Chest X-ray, AP view. Patient: 64 years old, sex M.
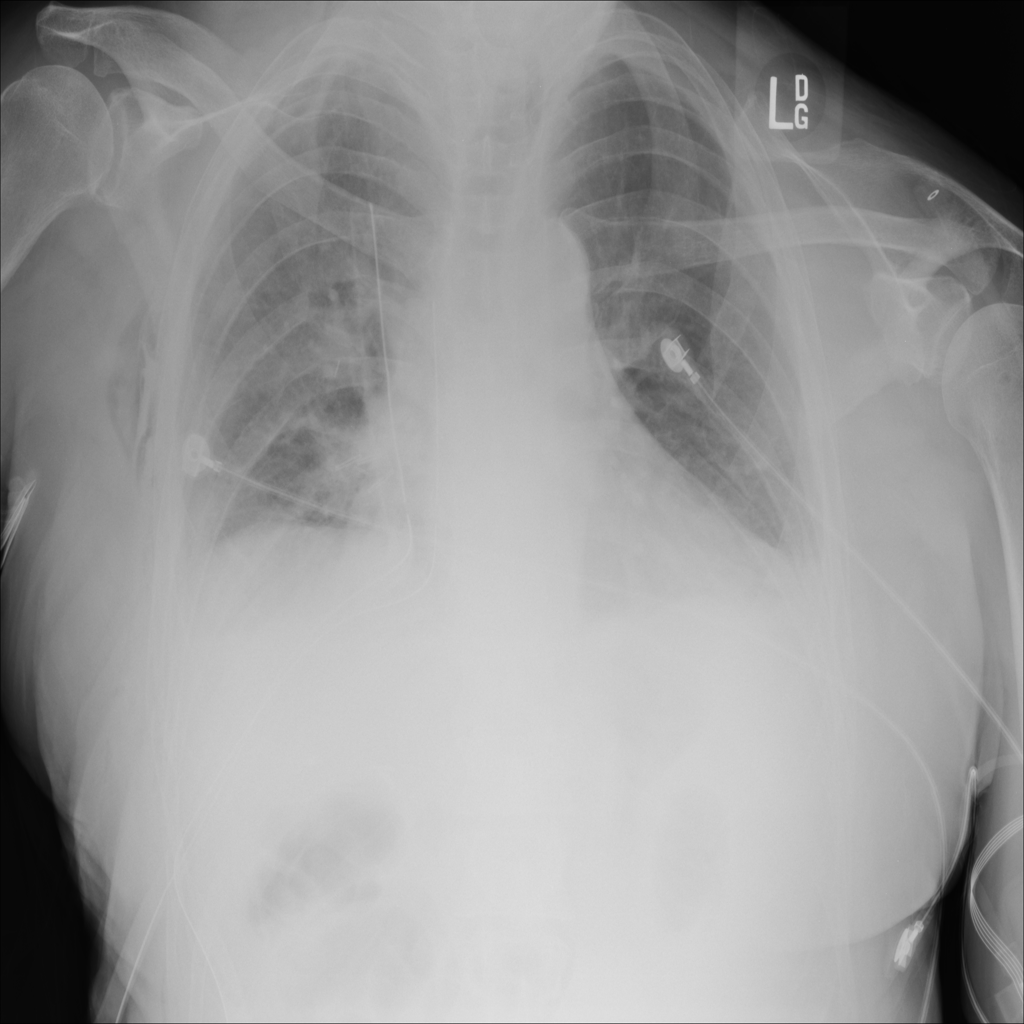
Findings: Effusion, Emphysema